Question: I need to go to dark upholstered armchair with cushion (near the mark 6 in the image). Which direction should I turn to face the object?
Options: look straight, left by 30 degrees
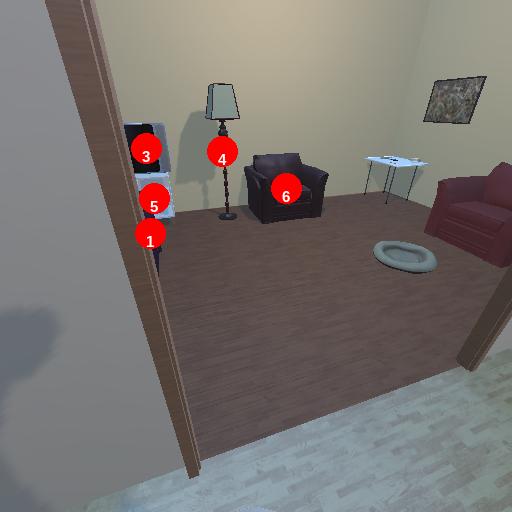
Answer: look straight